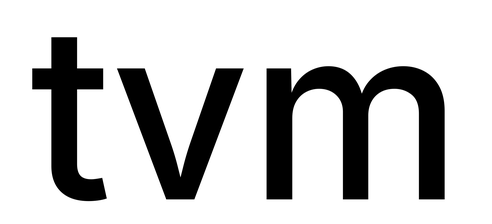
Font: Inter_Medium